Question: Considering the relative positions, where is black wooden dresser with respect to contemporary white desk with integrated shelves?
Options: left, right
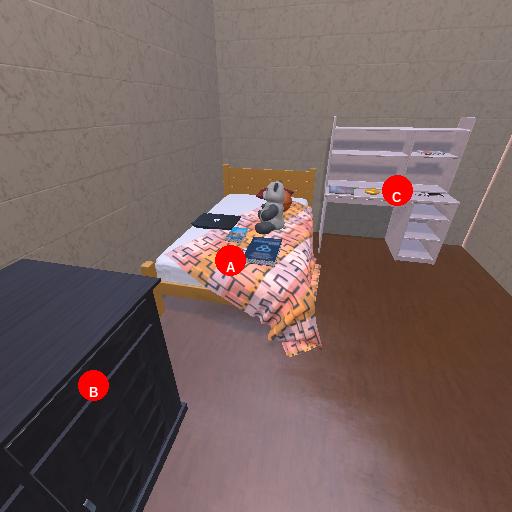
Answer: left